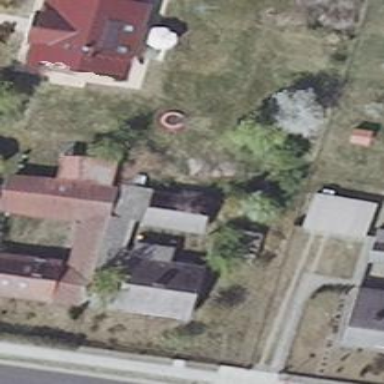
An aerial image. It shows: Simple and straightforward house.